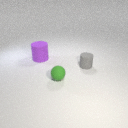
small green rubber sphere in front of large purple rubber cylinder